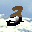
Label: 3